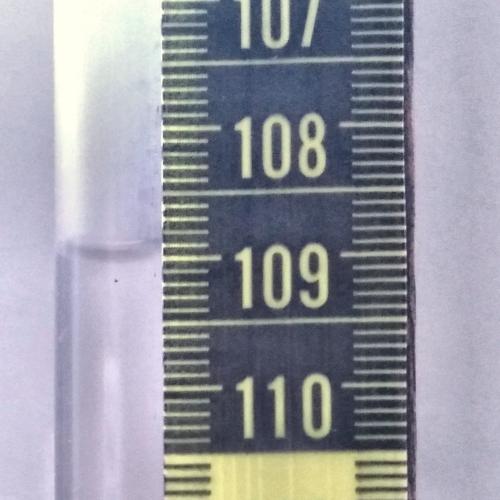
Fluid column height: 108.9 cm